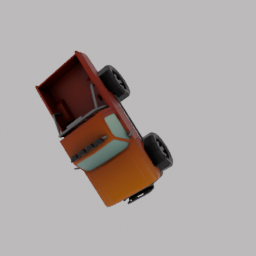
Label: mechanical